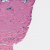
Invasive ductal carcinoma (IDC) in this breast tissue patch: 0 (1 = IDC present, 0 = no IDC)